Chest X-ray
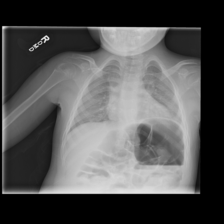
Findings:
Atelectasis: negative
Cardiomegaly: negative
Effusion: negative
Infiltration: negative
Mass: negative
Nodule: negative
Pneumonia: negative
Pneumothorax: negative
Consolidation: negative
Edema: negative
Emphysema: negative
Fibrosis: negative
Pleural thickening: negative
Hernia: negative